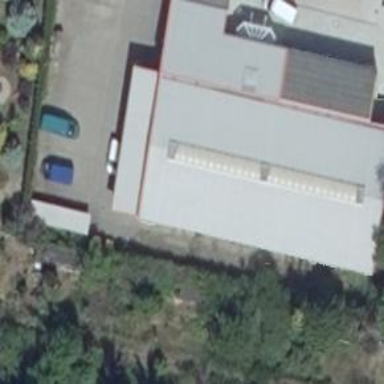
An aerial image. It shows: Hardware shop.